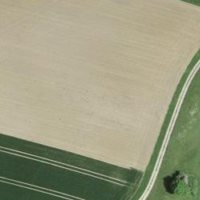
EUNIS habitat code: 25
Species observed at this site:
Primula veris